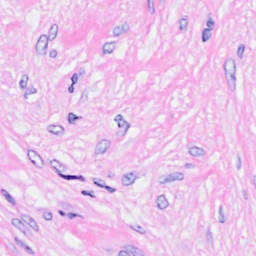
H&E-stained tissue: Breast